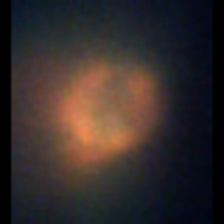
Taxon: Ciliates
Group: Other